Interaction volume radius: 5 \u00c5
Interaction volume height: 25 \u00c5
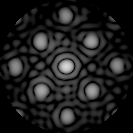
Disorder parameter: 0.2076